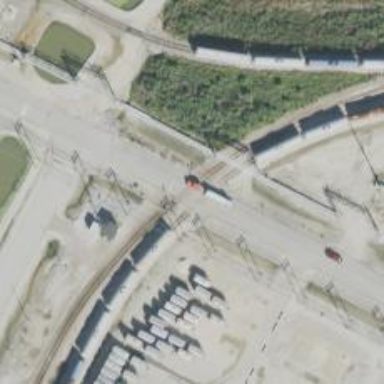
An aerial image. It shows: Railway spur service.